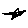
Label: star